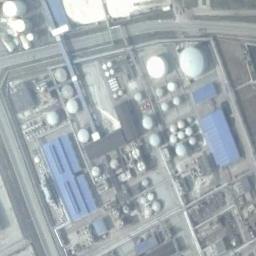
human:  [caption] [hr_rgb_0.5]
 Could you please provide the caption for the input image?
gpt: There are many blue buildings beside the storage tanks .

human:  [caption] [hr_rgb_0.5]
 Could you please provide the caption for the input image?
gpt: About half of the storage tanks on this open lot have their lids open .

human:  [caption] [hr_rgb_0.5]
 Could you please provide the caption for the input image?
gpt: There are big and small white storage tanks on the bare land .

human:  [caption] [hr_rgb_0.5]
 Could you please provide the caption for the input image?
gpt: There are many different sized storage tanks and many buildings in the factory .

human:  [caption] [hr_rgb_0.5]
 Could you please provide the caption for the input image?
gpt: There are some storage tanks and some blue buildings .